Field crop: maize
Growth stage: 1
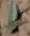
Species: datura